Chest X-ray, AP view. Patient: 76 years old, sex F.
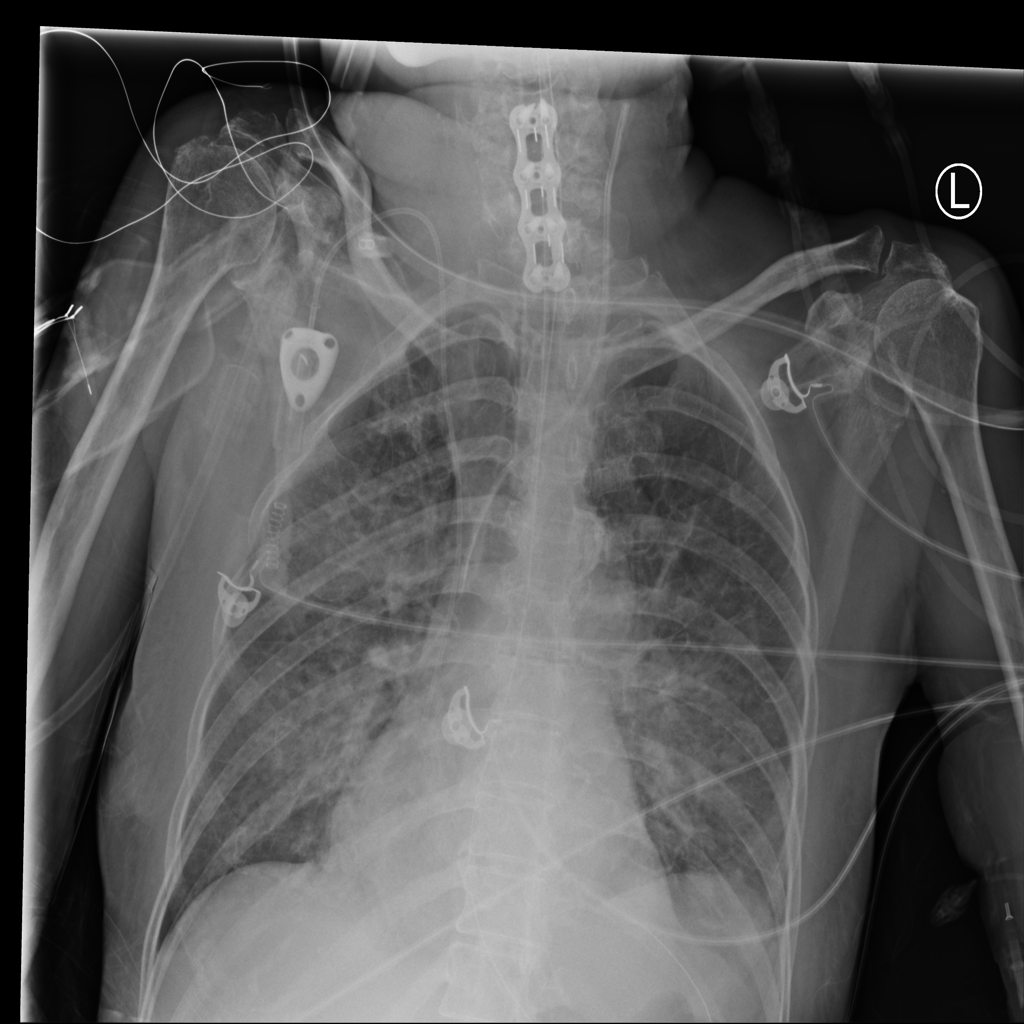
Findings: Consolidation, Infiltration, Nodule